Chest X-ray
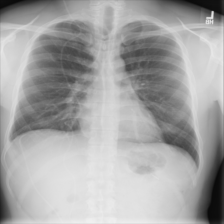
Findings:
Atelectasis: negative
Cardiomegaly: negative
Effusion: negative
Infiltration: negative
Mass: negative
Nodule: negative
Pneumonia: negative
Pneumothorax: negative
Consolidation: negative
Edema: negative
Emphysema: negative
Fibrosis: negative
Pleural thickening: negative
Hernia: negative